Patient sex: F
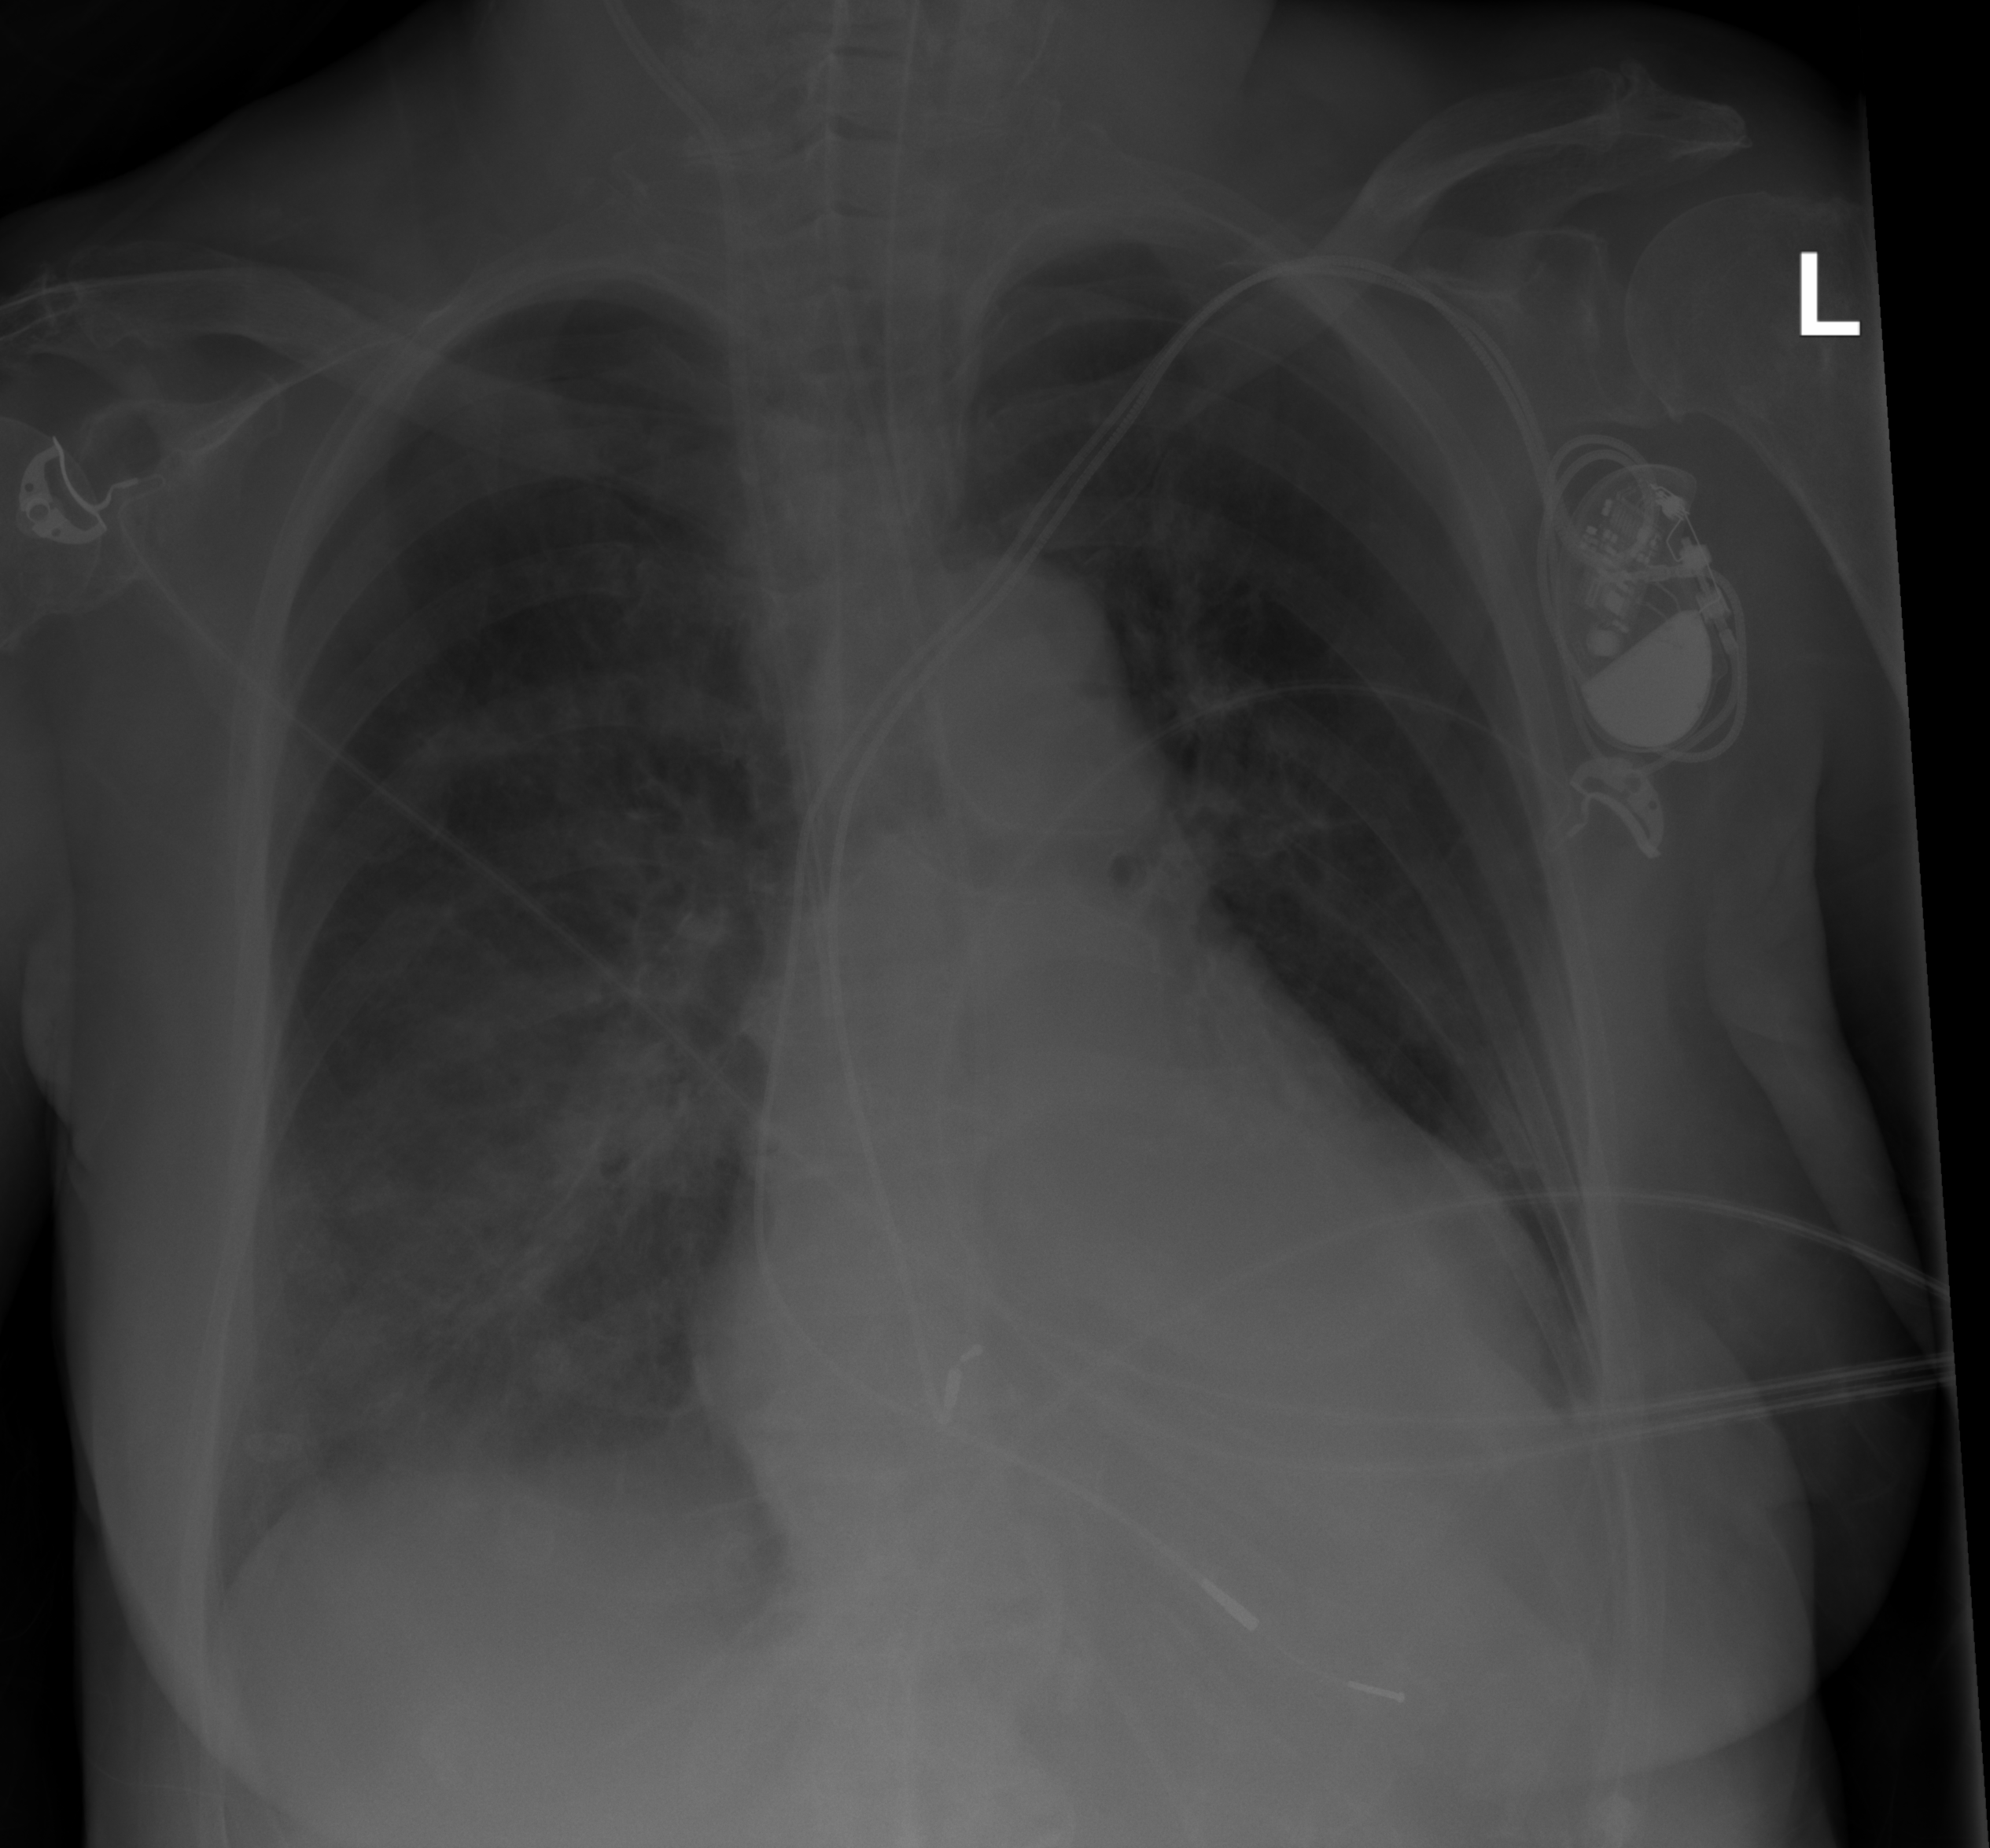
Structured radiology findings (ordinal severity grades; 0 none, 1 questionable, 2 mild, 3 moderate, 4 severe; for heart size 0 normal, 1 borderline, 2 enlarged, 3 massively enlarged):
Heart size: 2
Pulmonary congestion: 0
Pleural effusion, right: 2
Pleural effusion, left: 2
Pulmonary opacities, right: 3
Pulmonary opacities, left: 1
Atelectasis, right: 2
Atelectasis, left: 1